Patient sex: F
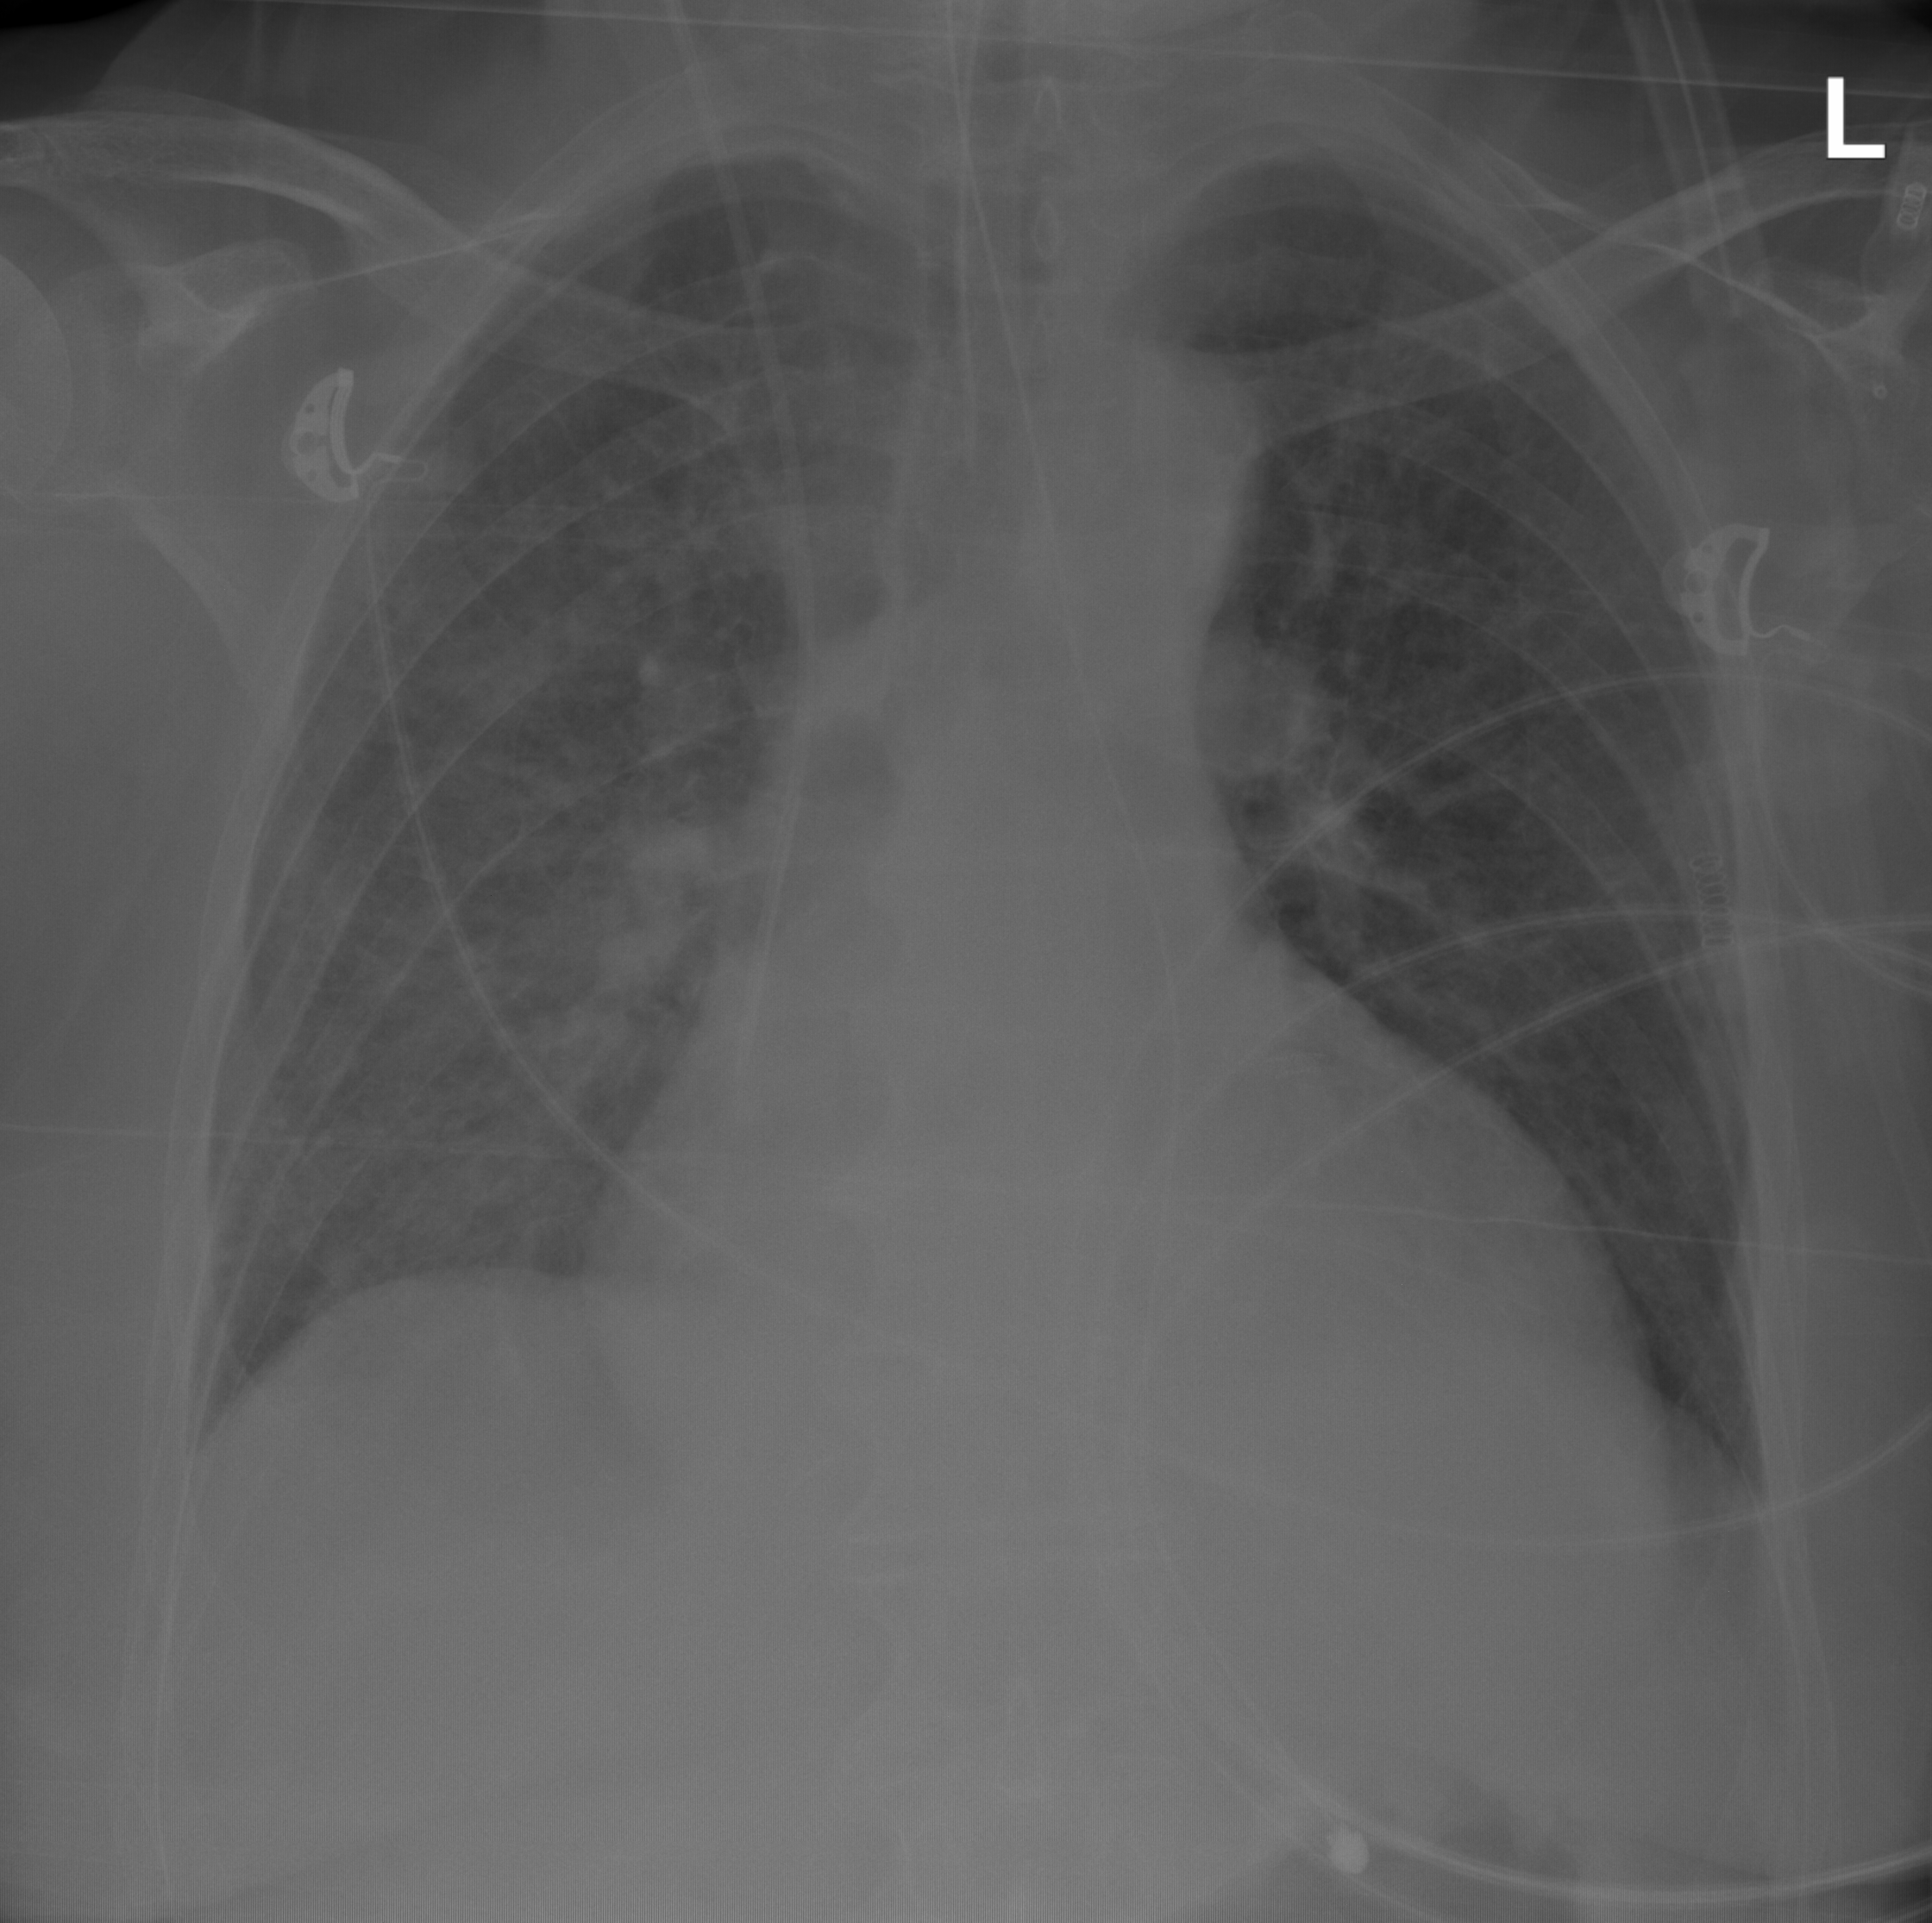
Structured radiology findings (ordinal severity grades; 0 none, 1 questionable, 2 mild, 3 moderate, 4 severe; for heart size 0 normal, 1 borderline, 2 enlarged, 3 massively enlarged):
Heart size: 2
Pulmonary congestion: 2
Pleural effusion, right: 0
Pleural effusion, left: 0
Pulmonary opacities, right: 3
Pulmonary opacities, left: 2
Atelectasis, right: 2
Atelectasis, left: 0